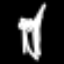
Label: The Eiffel Tower